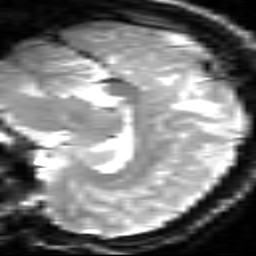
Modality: inplaneT2
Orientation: sagittal